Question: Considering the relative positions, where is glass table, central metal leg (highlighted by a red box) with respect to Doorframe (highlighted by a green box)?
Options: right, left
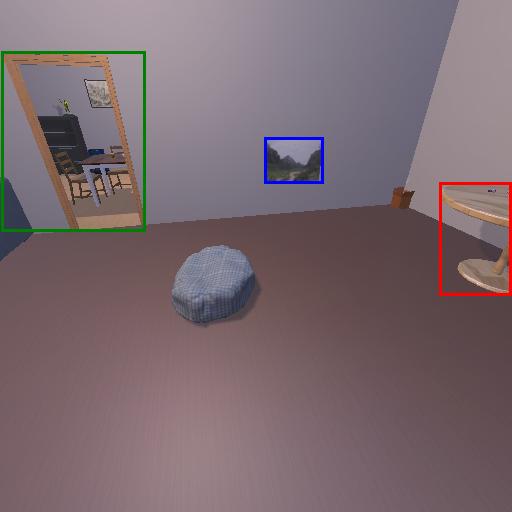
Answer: right